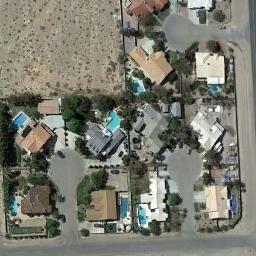
Label: residential